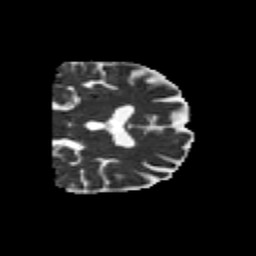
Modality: MD
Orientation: coronal
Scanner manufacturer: siemens
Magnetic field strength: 3 T
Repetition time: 6.8 s
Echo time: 0.093 s